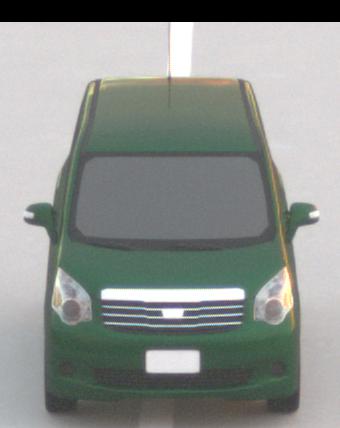
Make: Toyota
Model: Noah
Detailed model: Voxy R70G
Model produced from: 2007
Model produced until: 2013
Doors: 5
Color: green
Road condition: dry road
Daytime: sunrise or sunset
Contrast: medium contrast